Question: I am using 'QStandardItemModel' inside 'QTableView'. Here i have two button & 'Qtableview' inside my mainwindow.
I need only 4 columns inside this. And rows will vary. The two Buttons will be used to add/delete a row (test case).
1. setHorizontalHeaderItem is not showing all the text(means all text is not visible). Example if i put 'Text for the Employee Name' it is not fully visible ?
2. How to make QStandardItemModel occupy full QTableview (width). At present it is showing at top left corner ?
How to achieve it?
Code :
'''
model= new QStandardItemModel(4, 4);
for (int row = 0; row < 4; ++row) {
for (int column = 0; column < 4; ++column) {
QStandardItem *item = new QStandardItem(QString("row %0, column %1").arg(row).arg(column));
model->setItem(row, column, item);
}
}
model->setHorizontalHeaderItem(0, new QStandardItem(tr("Time")));
model->setHorizontalHeaderItem(1, new QStandardItem(tr("Text for the Employee Name")));
model->setHorizontalHeaderItem(2, new QStandardItem(tr("Text for the Employee Address")));
model->setHorizontalHeaderItem(3, new QStandardItem(tr("Text for the Employee Date of Birth")));
model->setVerticalHeaderItem(0, new QStandardItem(tr("Test-Case-----1")));
'''

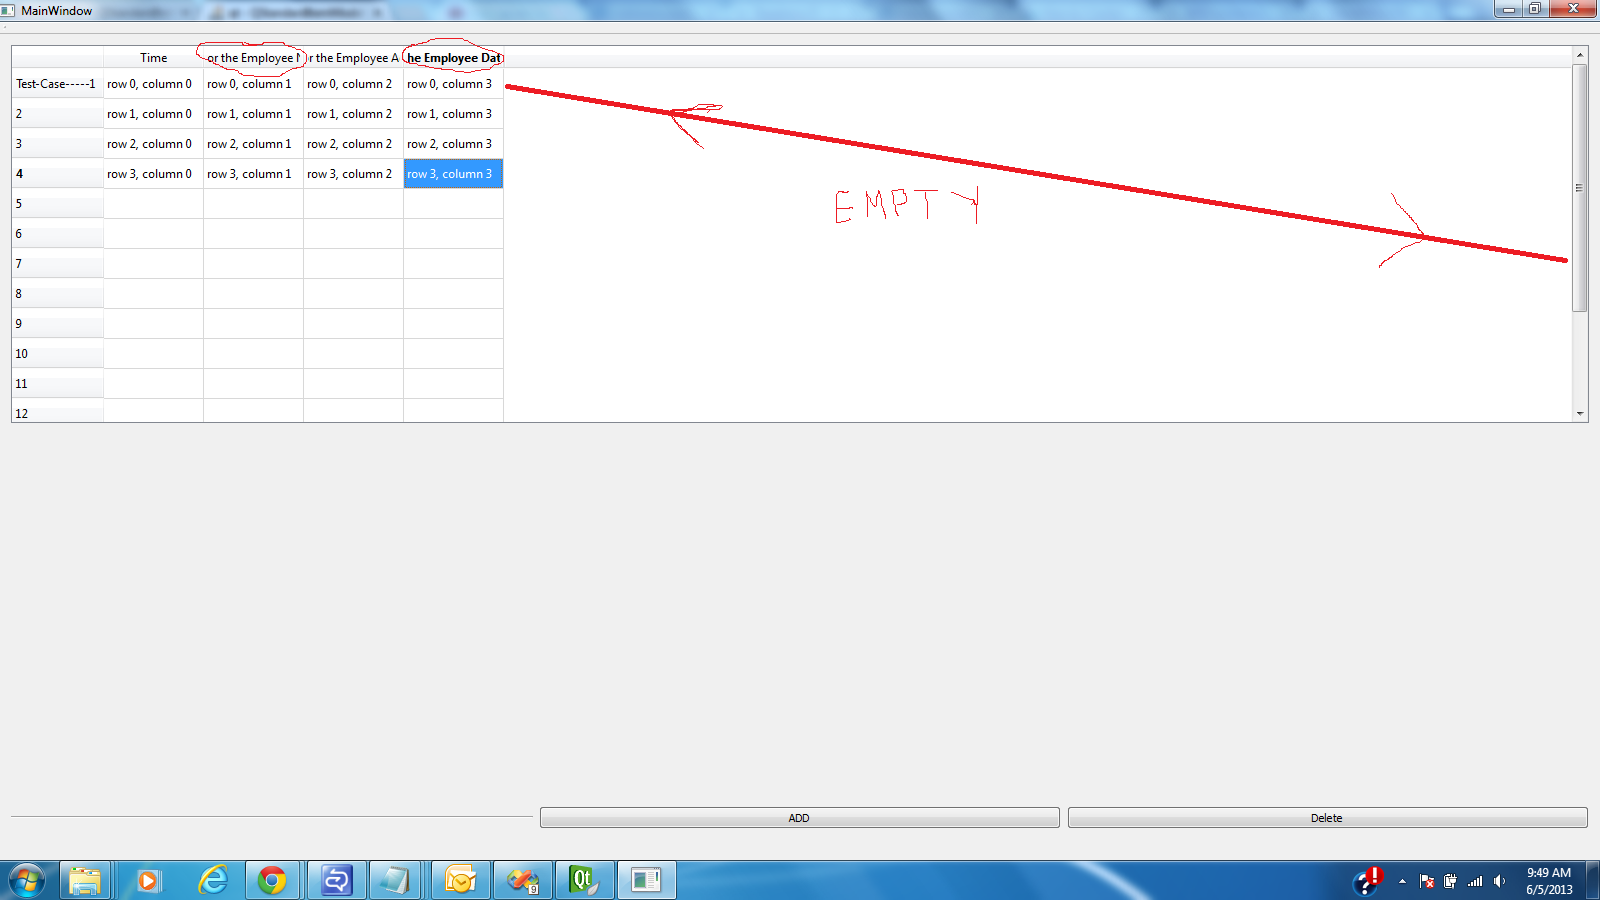
Answer: '''
tableView->horizontalHeader()->setStretchLastSection(true);
'''
or
'''
tableView->horizontalHeader()->setResizeMode(QHeaderView::Stretch);
'''